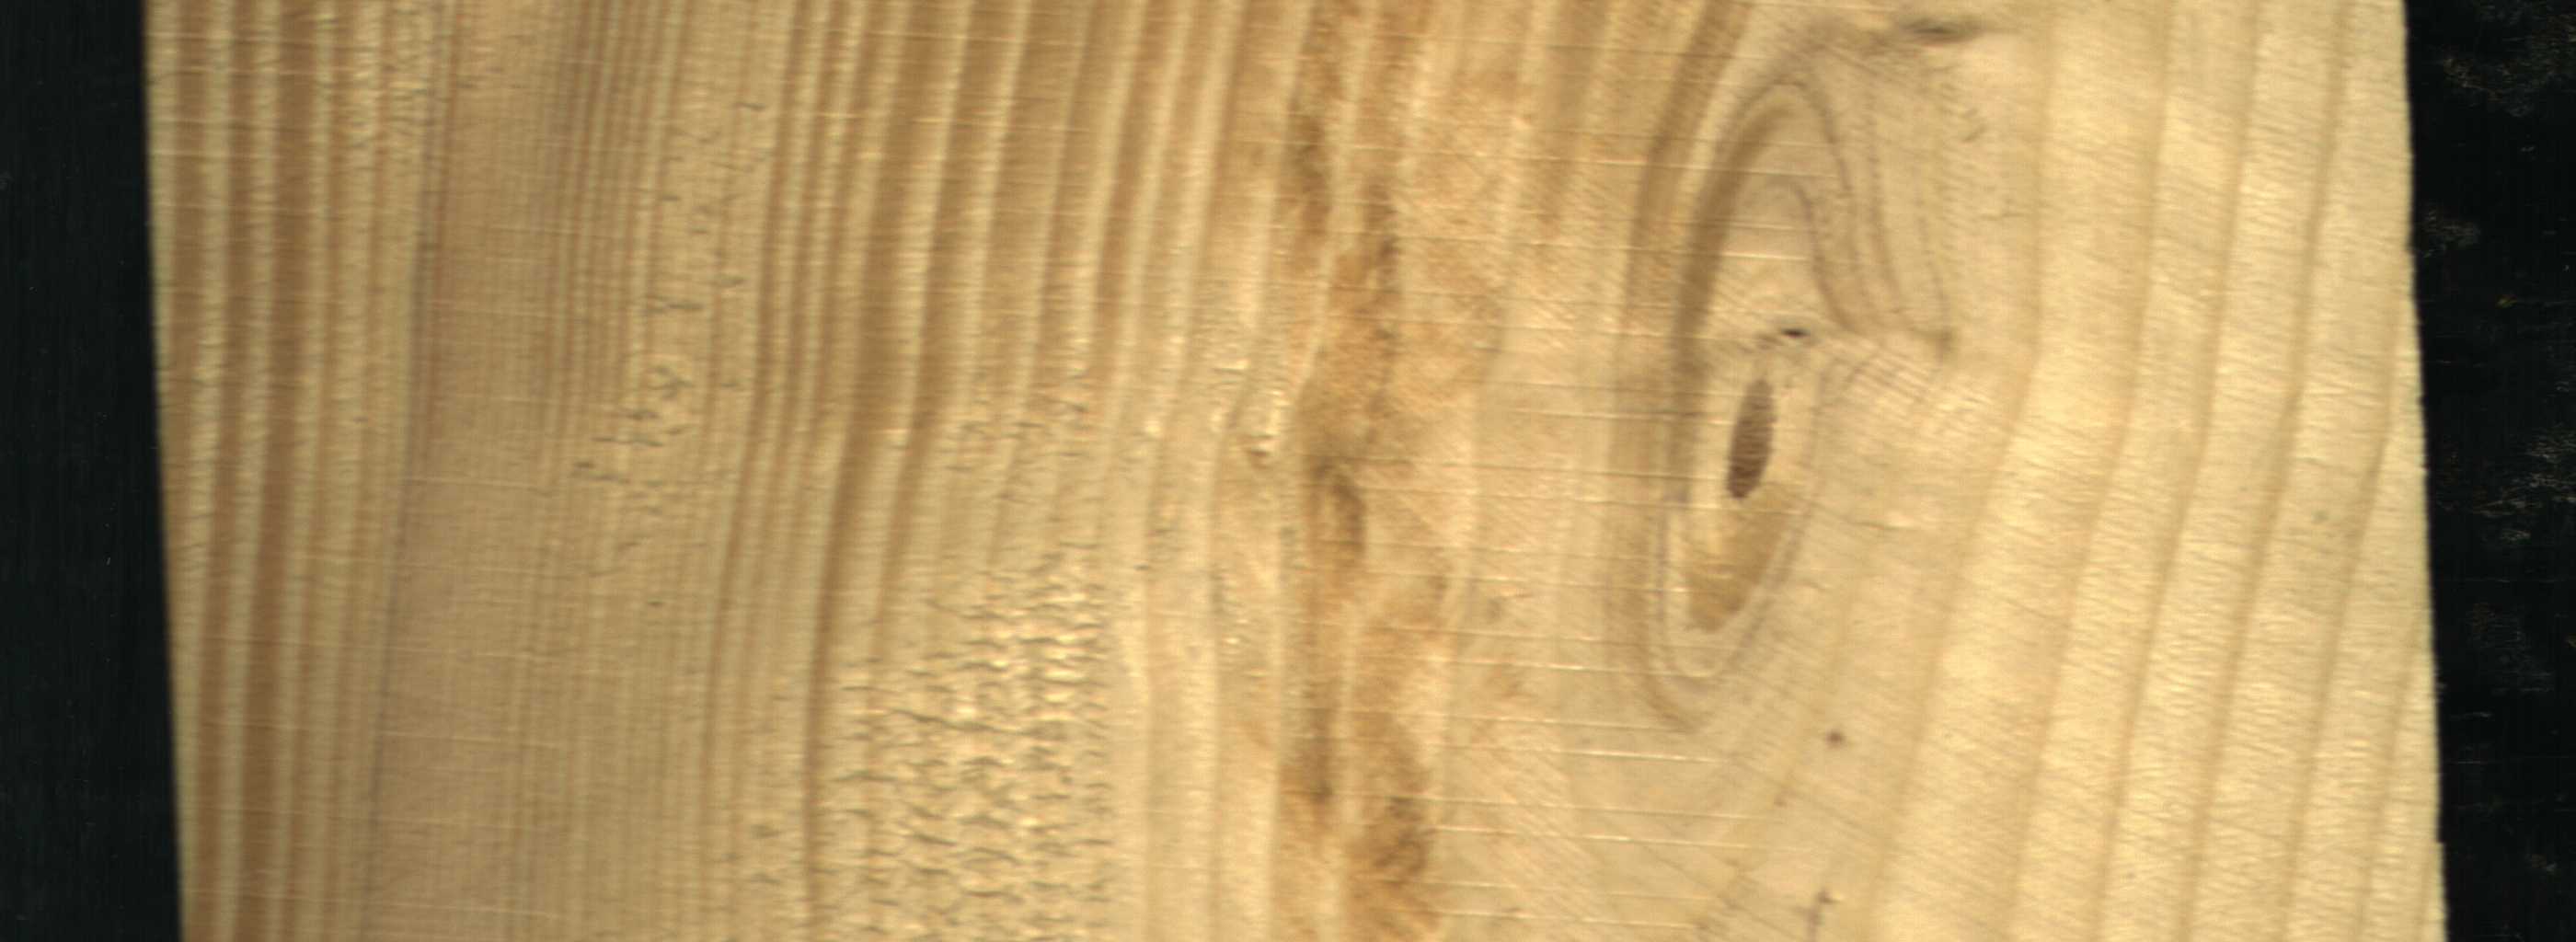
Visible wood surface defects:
Quartzity